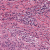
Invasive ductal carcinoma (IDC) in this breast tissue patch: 0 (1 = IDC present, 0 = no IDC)